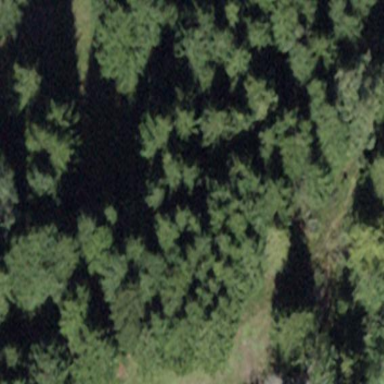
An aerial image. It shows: Forest area.